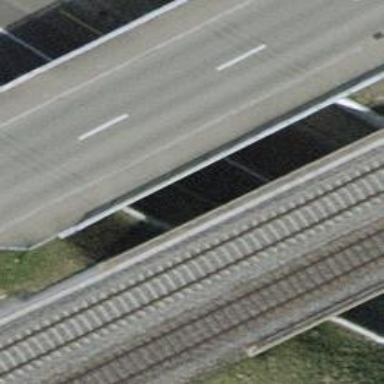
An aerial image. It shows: Primary highway with asphalt surface. It also has lane for cyclists on both sides.